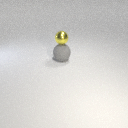
small yellow metal sphere above large gray rubber sphere